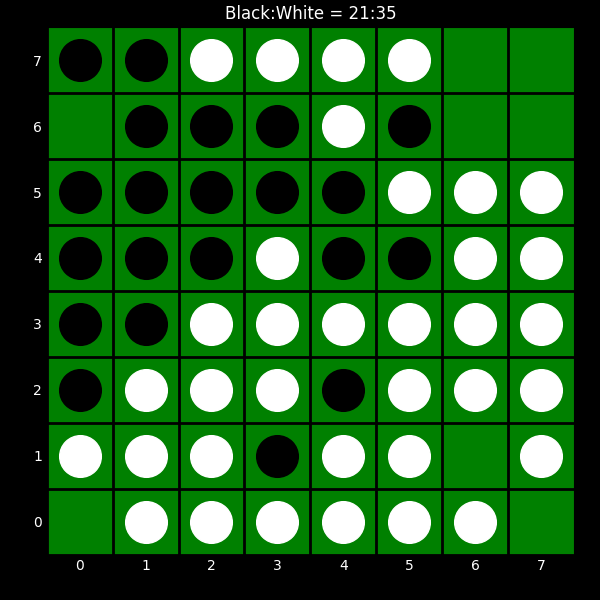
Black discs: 21
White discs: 35